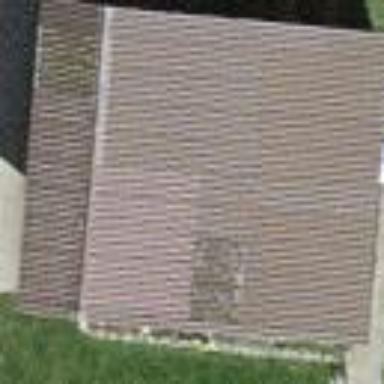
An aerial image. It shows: Rural barn.